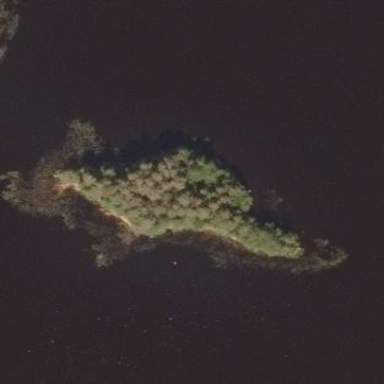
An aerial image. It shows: Islet covered with woodland.